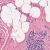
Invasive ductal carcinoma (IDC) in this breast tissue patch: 0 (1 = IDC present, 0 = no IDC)